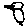
Label: bird